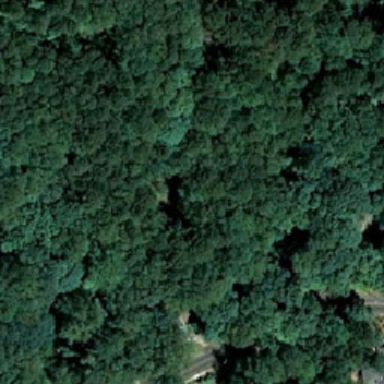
Forest plants are bright green surrounding some small wooden houses .